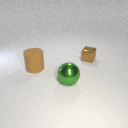
large brown rubber cylinder to the left of small brown metal cube